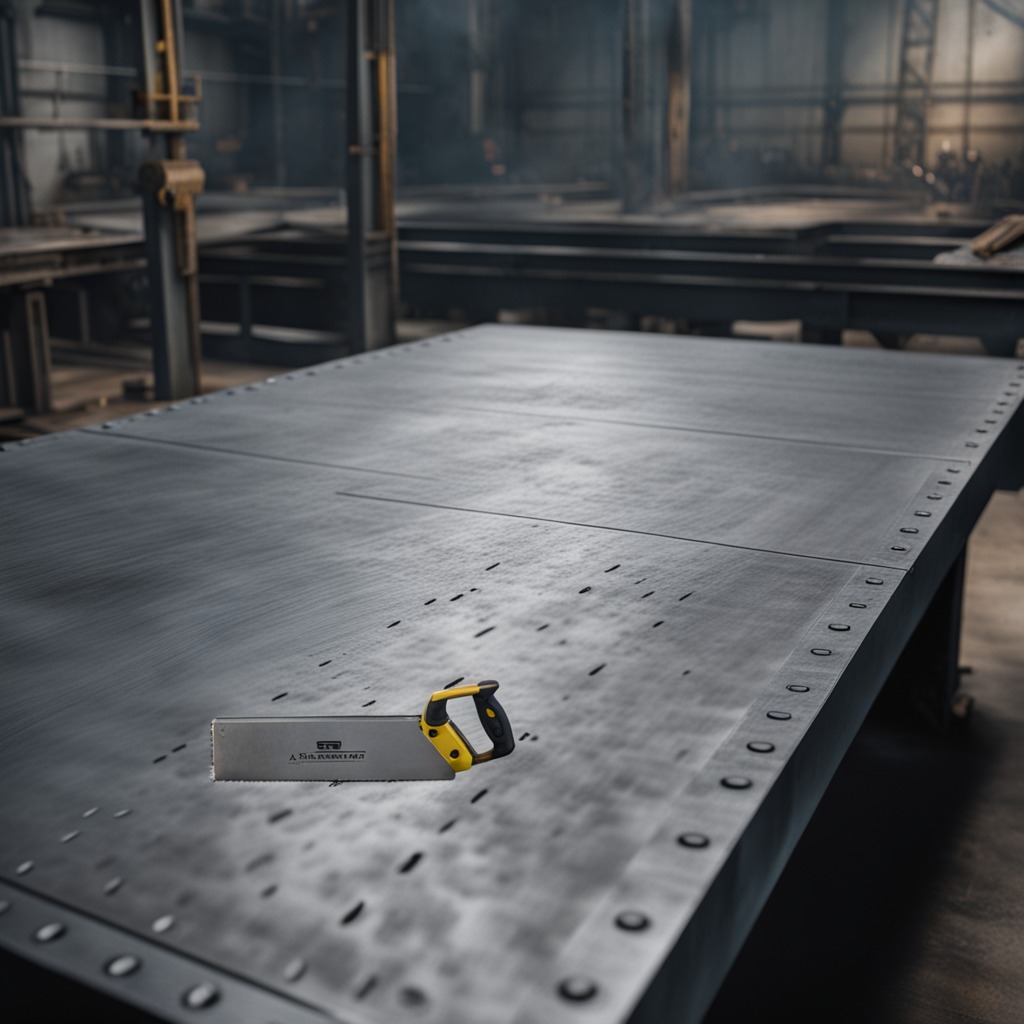
A handheld metal saw is lying on a cold steel table in a mining workshop.